Question: I am running the latest Netbeans (7.4 beta), and am trying to install the <URL>.
Unfortunately I am getting this error:

I have tried adding 'http://deadlock.netbeans.org/hudson/job/nbms-and-javadoc/lastStableBuild/artifact/nbbuild/nbms/updates.xml.gz' to my plugin repo list, but nothing on the new plugin list it provides is relevant to Parsing API.
How do I rectify this <URL> issue?
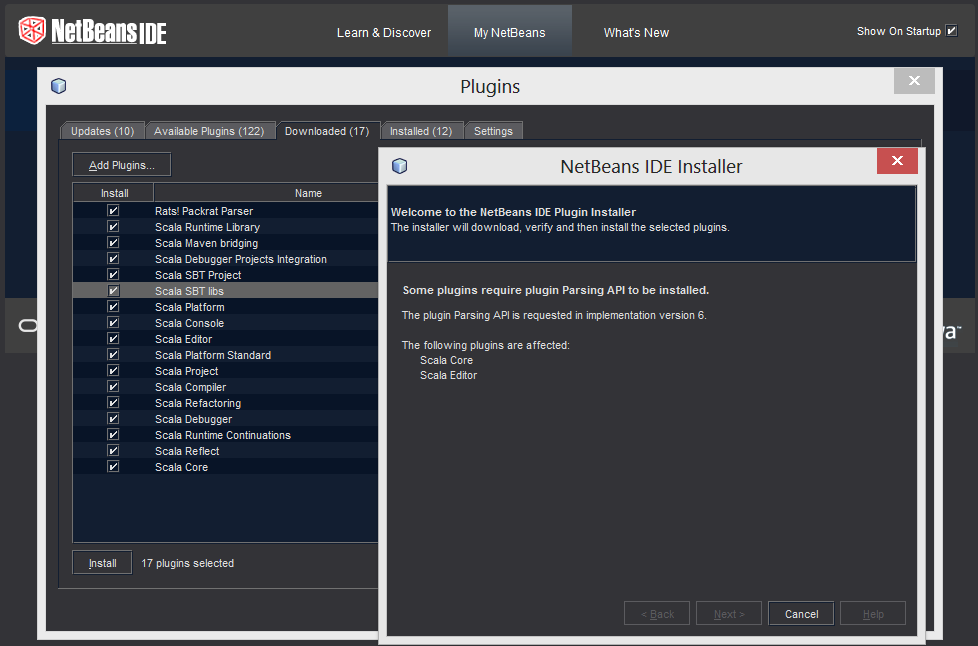
Answer: Question is answered here: <URL>
A working plugin for 7.4 can be downloaded here (_2.10.x-1.6.1.1.zip): <URL>